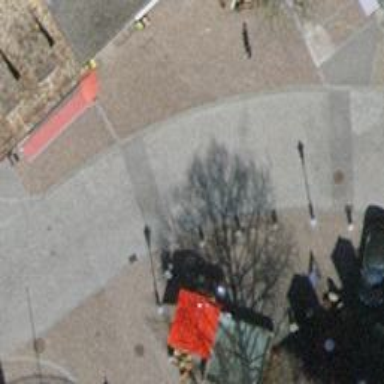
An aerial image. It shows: Bollard.